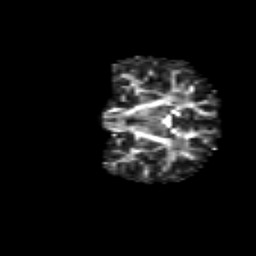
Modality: FA
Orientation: coronal
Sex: female
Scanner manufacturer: siemens
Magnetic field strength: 3 T
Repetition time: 5 s
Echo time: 0.071 s